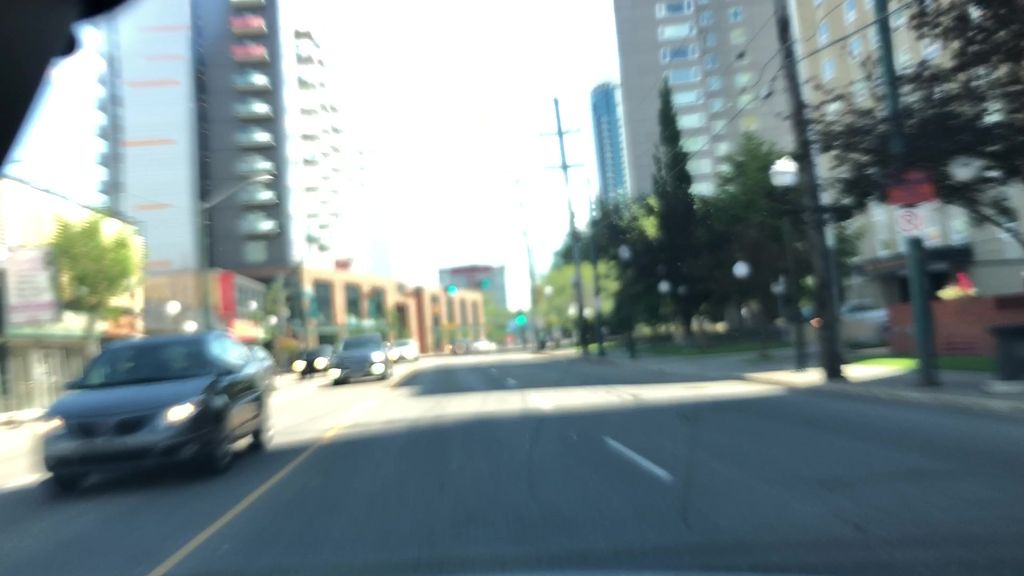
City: edmonton